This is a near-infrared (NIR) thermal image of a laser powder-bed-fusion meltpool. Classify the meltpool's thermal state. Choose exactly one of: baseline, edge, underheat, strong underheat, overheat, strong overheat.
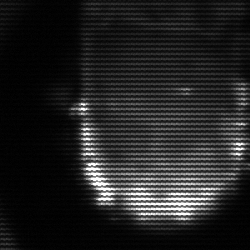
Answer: baseline